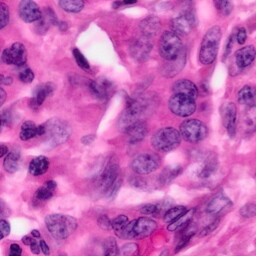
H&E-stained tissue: Pancreatic